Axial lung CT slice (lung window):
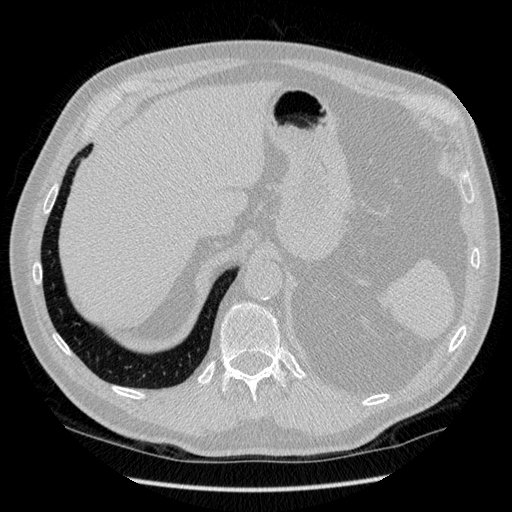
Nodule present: no